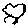
Label: bird